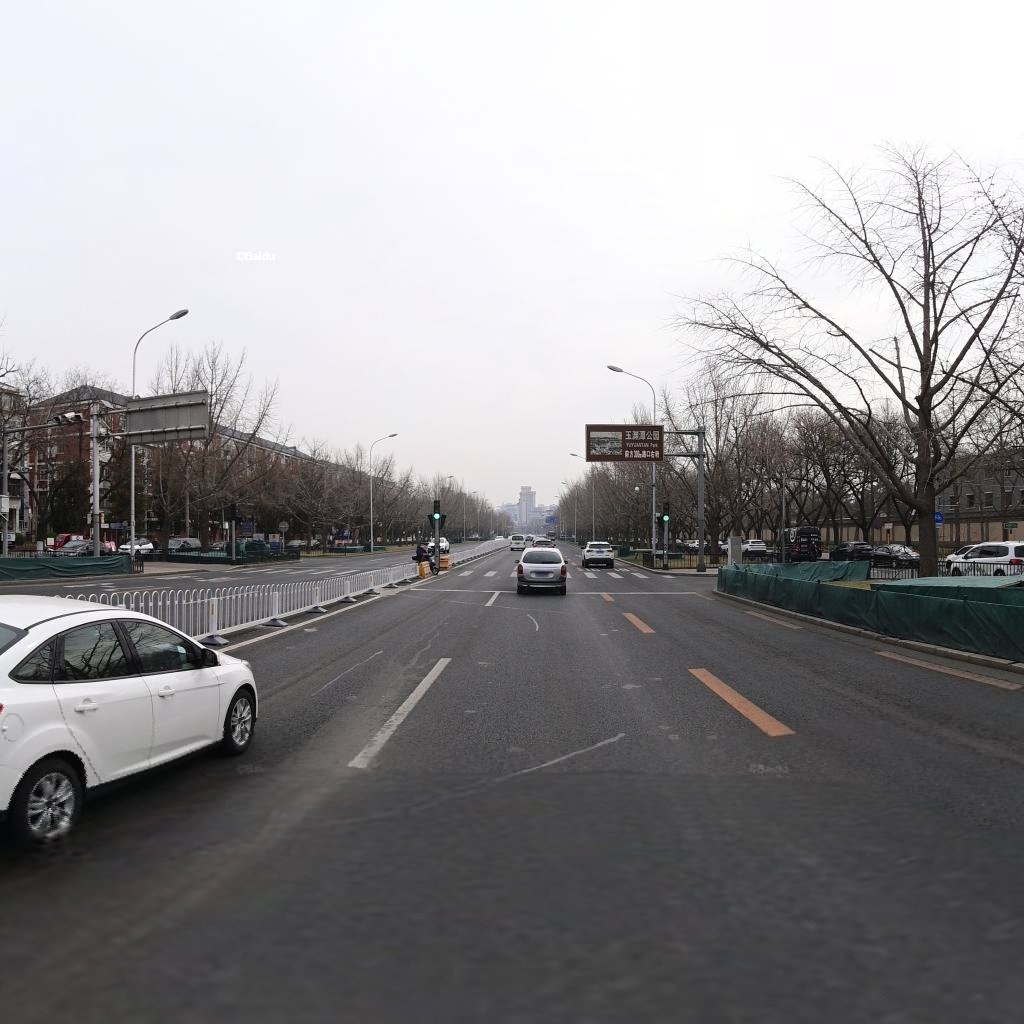
Region: Haidian
Road damage annotations: transverse patch, longitudinal patch, longitudinal patch, transverse patch